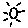
Label: sun